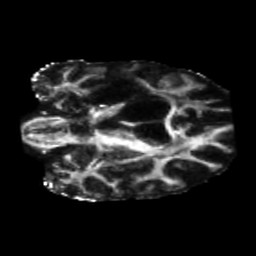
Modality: FA
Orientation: coronal
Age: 58
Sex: male
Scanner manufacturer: siemens
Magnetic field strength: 3 T
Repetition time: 5.25 s
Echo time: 0.08 s